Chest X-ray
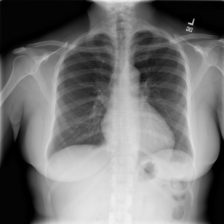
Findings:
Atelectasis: negative
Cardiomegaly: negative
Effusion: negative
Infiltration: negative
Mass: negative
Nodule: negative
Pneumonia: negative
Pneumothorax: negative
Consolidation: negative
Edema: negative
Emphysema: negative
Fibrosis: negative
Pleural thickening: negative
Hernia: negative